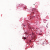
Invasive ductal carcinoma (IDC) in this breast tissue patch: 0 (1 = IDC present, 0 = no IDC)